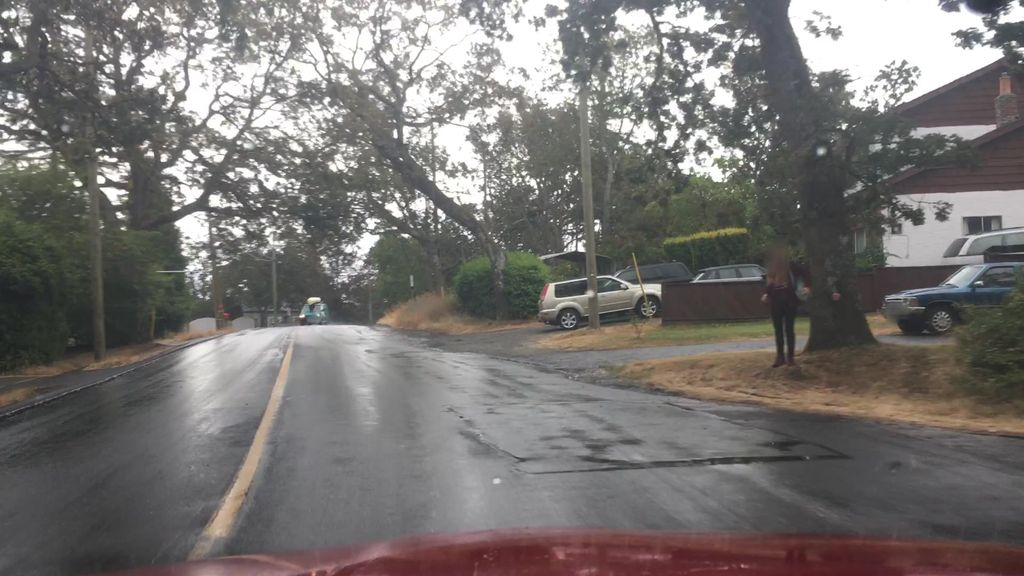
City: victoria